Brain MRI, t1w sequence, axial 2D slice.
Patient: age 55, sex F, weight 75 kg, height 1.7 m
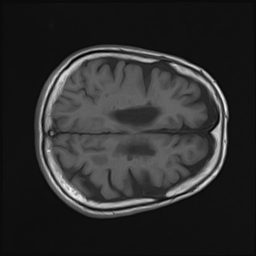